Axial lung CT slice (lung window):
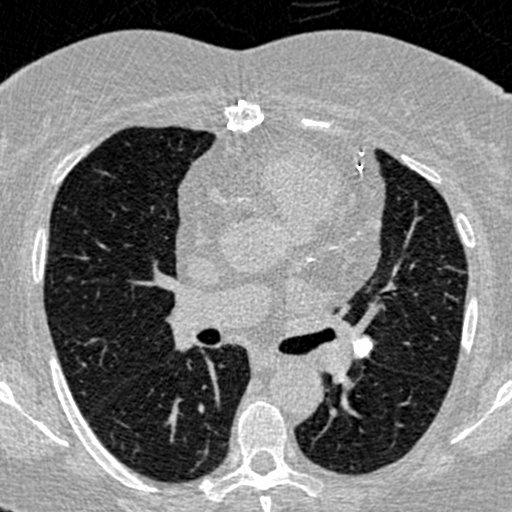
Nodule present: no